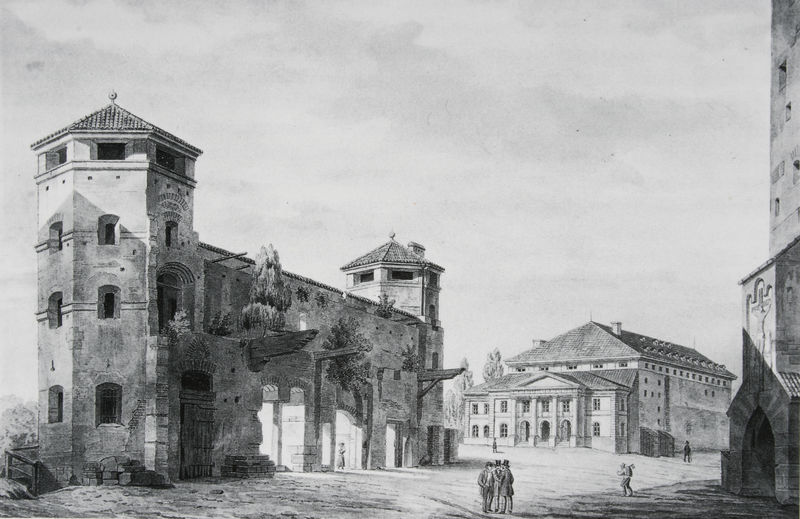
Titel: Isartor in München vor der Restaurierung
Künstler: Ludwig Huber
Standort: München
Institution: Stadtmuseum
Schlagwörter: dunkel, gruppe, himmel, mann, schatten, weiß, wolken, bäume, kirchturm, landschaft, menschen, stadt, fenster, grau, hell, hut, hüte, licht, männer, schwarz, skizze, strasse, säule, säulen, tür, zeichnung, dach, gebäude, haus, schloss, zaun, gespräch, zylinder, alt, architektur, spitze, stein, steine, erde, häuser, brücke, büsche, kirche, sonne, pflanzen, renaissance, kamin, turm, zypressen, ansicht, bogen, fassade, fassaden, passanten, pflaster, unterhaltung, studie, leer, verlassen, dächer, giebel, mauer, ziegel, grafik, graphik, hof, platz, arbeiter, rundbogen, querformat, staffage, treppe, balken, durchgang, geländer, tor, flucht, bögen, eingang, ruine, burg, kreuz, tumr, türmchen, türme, palast, torbogen, gauben, mauerwerk, druck, radierung, stich, schwarzweiß, entwurf, portal, stadttor, bewachsen, pforte, jesus, walmdach, stadtmauer, kupferstich, strebe, holzbalken, verfallen, sechseck, latz, gebälk, lager, holztor, zeichung, durchfahrt, überwuchert, kegeldach, galgen, luken, inder, runie, shatten, änner, gater, plaza, ine, nschen, räucher, fenster#, m#nner, starse, dauchgauben